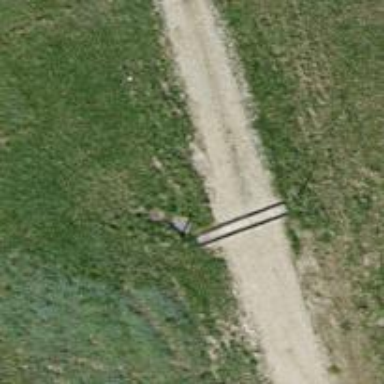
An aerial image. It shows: Track with grade 2 tracktype.